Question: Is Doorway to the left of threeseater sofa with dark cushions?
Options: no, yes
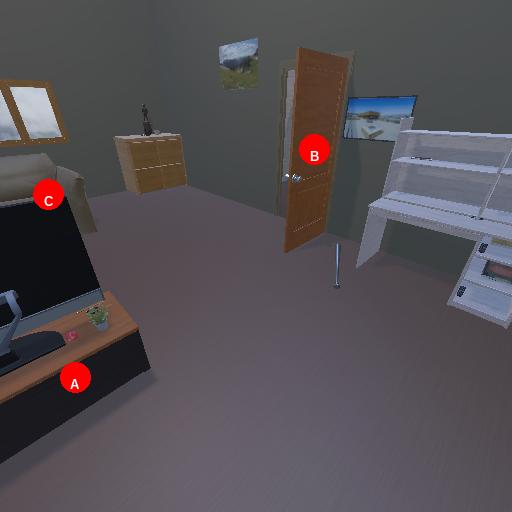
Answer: no